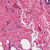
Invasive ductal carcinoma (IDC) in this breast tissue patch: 0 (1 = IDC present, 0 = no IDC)